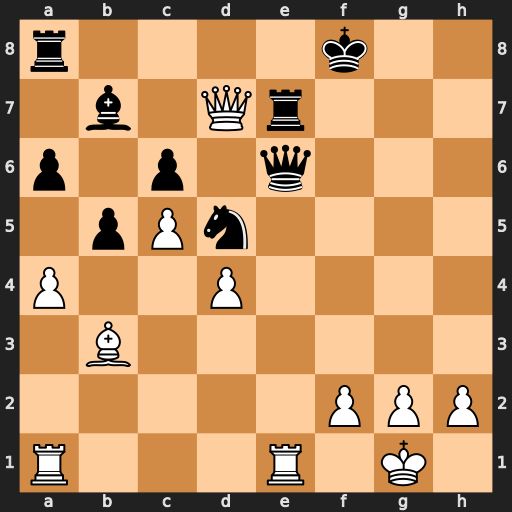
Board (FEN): r4k2/1b1Qr3/p1p1q3/1pPn4/P2P4/1B6/5PPP/R3R1K1
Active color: w
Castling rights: -
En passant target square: -
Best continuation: Qxe6 Rxe6 Rxe6